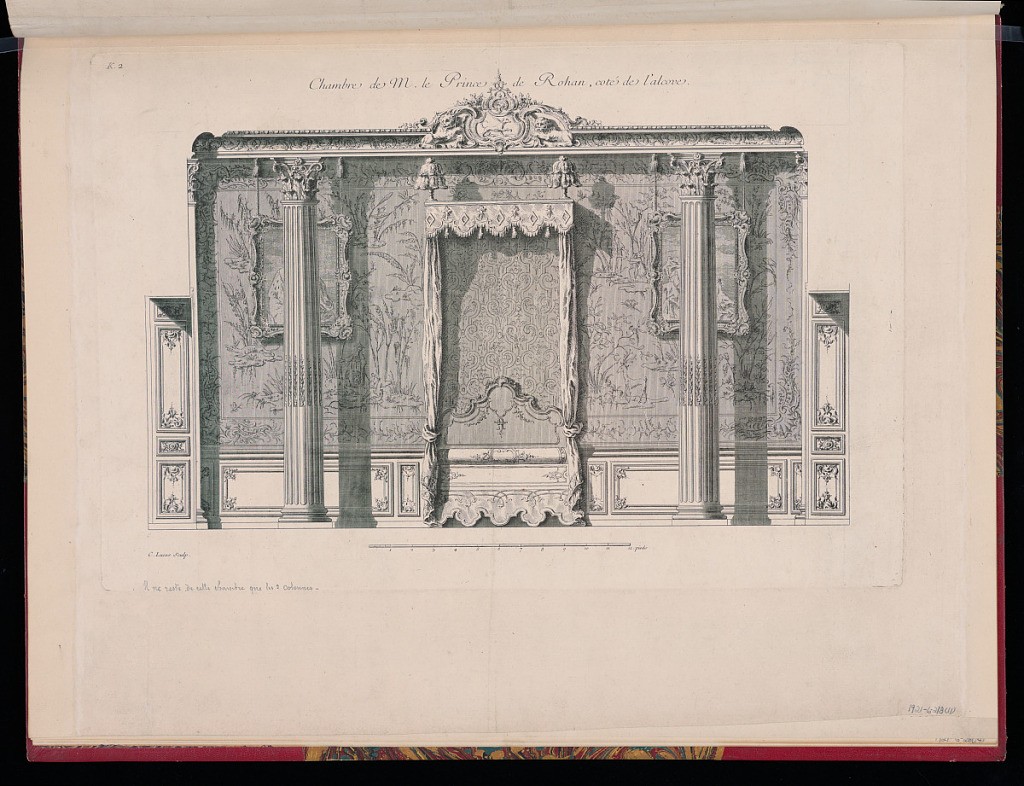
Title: Chambre de M. le Prince de Rohan, coté de l'alcove
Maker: Germain Boffrand, French, 1667–1754
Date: after 1745
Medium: Etching and engraving on laid paper
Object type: Bound print
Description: Elevation of the bedroom of the Prince de Rohan in the Hôtel de Soubise, currently a part of the French National Archives. The bed is depicted in the center of the space between two fluted columns with Corinthian capitals. The walls are richly decorated with tapestries, mirrors, ornamented cornicing, and carved paneling. The plate is signed and numbered.